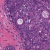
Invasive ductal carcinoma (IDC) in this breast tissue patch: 0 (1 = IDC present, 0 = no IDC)